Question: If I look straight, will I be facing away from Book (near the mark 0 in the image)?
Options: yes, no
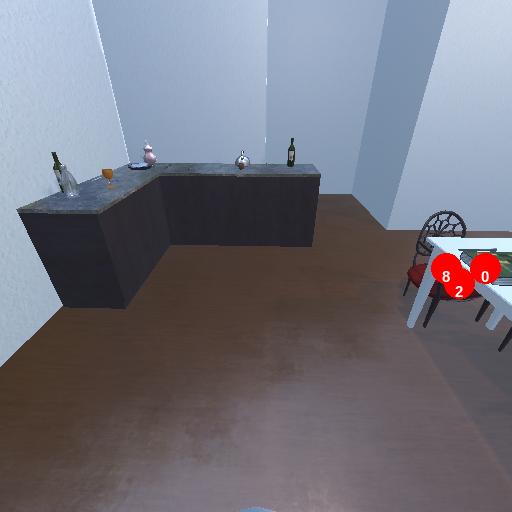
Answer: yes